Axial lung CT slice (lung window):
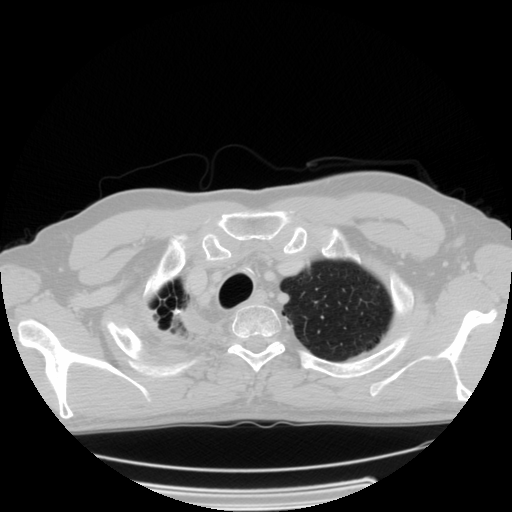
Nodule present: no